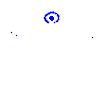
Particle: pion